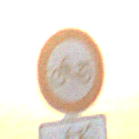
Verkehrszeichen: VerbotMofas
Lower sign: EinspurigeFahrzeugeFrei4
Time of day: SunriseSunset
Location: Outdoor (Nature)
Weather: Clear
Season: NotSpecified
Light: Natural